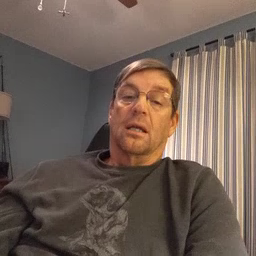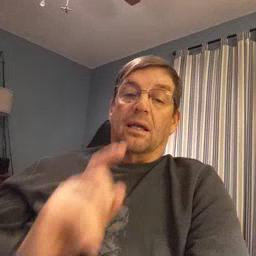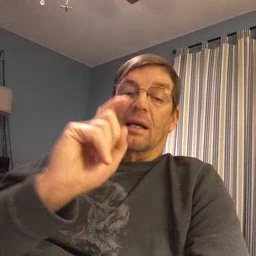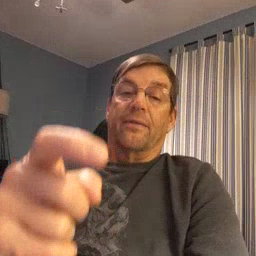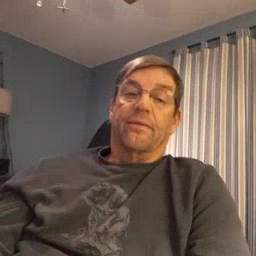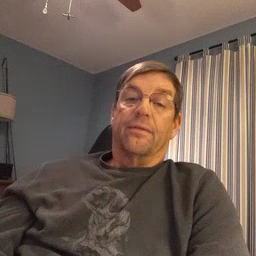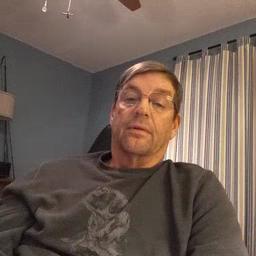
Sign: gift